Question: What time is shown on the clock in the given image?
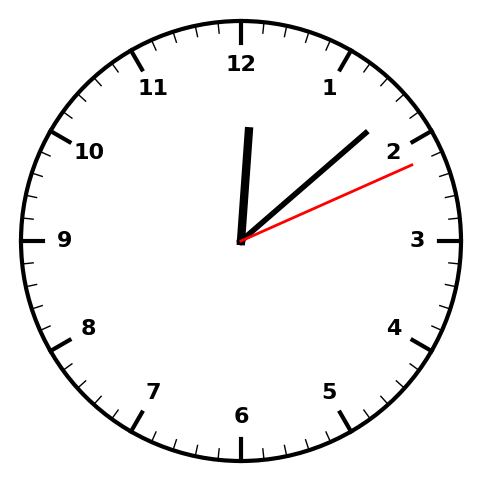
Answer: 12:08:11